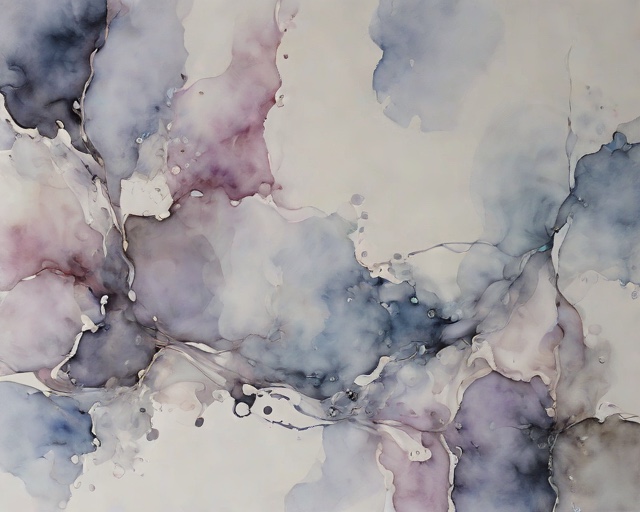
Category: Sympathy